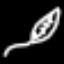
Label: leaf